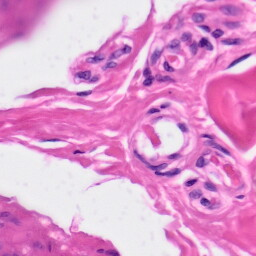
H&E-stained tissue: Skin